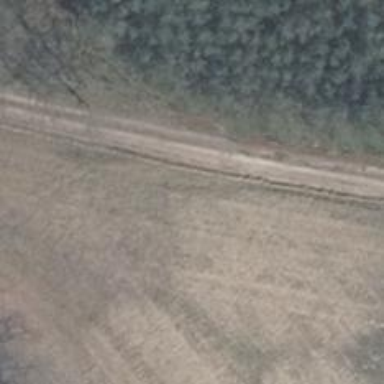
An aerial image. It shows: Sandy track with grade4 tracktype.